Field crop: tomato
Growth stage: 1
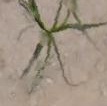
Species: cyperus